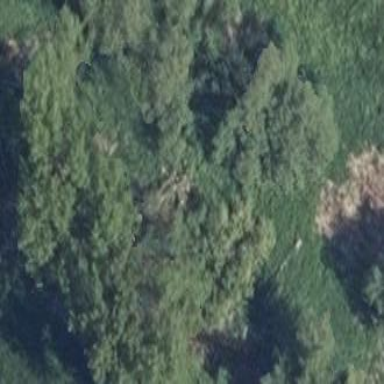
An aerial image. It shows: Beautiful woodland area.